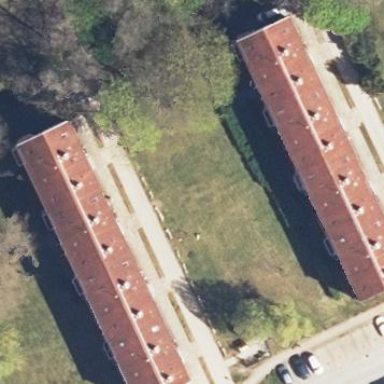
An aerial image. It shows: Gabled roof apartments building.